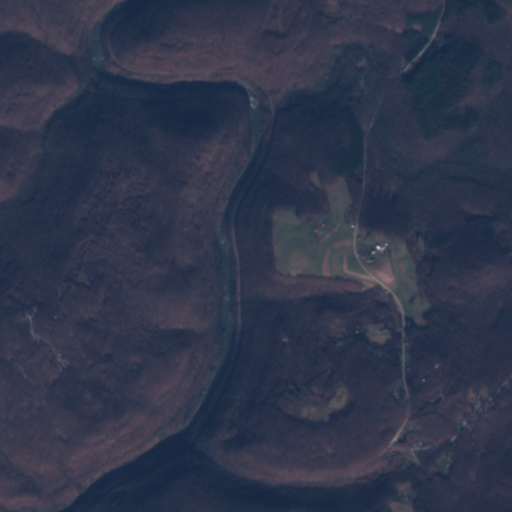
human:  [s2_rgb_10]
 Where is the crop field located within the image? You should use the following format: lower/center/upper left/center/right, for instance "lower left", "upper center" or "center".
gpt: The crop field is located in the upper center of the image.
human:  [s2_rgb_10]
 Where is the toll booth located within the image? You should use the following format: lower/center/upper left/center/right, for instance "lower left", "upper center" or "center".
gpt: The toll booth is located in the upper right of the image.
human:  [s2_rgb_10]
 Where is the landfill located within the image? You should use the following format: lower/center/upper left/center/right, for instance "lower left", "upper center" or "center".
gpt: There is no landfill in the image.